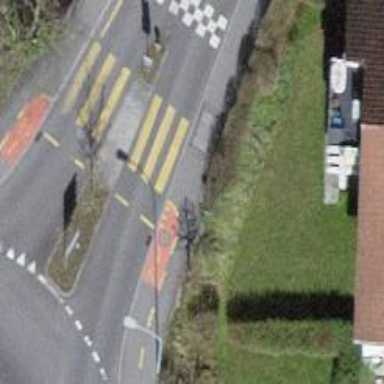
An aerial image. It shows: Kerb barrier.